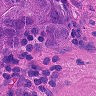
Metastatic tissue present: yes